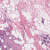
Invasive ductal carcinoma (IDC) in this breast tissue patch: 1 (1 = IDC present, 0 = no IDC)